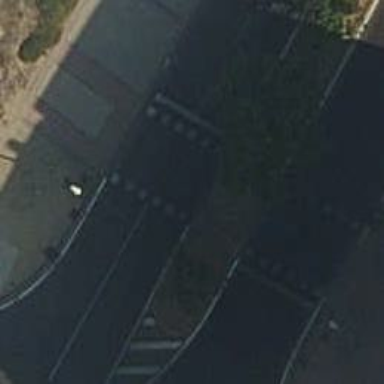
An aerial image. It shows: Crossing with traffic signals.